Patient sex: M
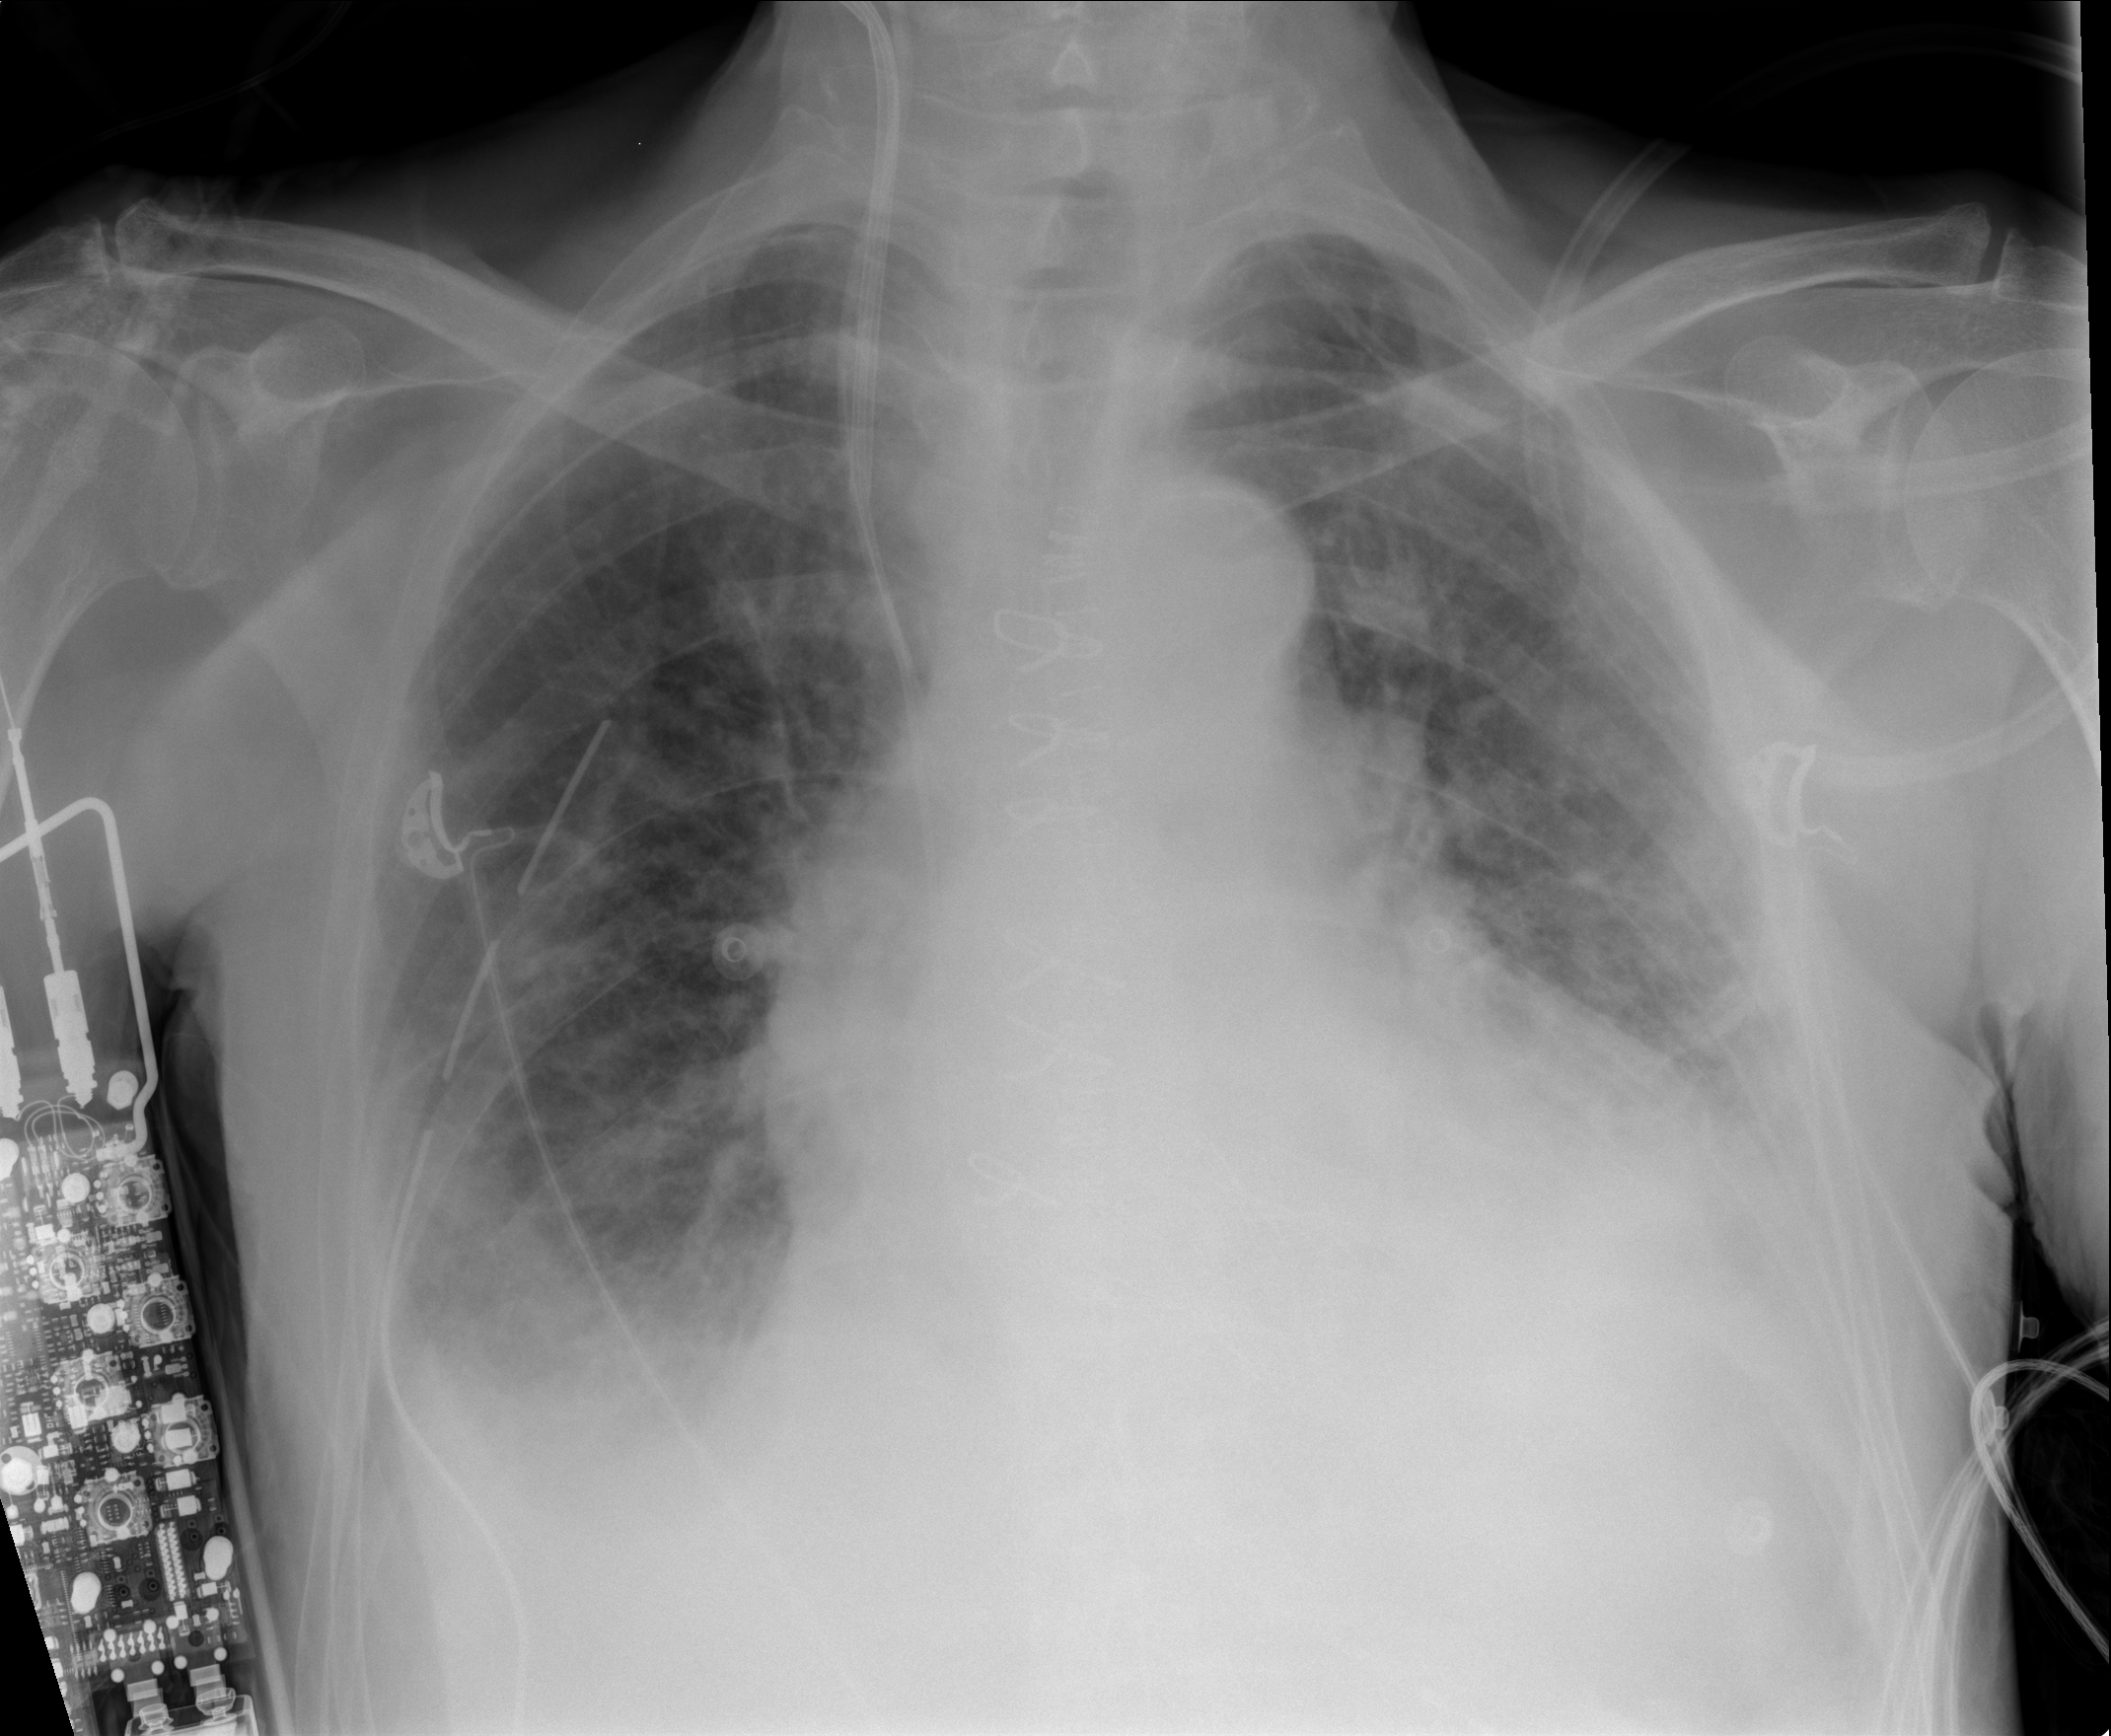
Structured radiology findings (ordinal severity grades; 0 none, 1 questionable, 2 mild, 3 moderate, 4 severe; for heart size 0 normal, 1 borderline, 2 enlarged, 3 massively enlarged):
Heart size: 0
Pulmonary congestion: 0
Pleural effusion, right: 2
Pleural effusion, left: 3
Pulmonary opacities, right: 0
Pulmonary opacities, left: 0
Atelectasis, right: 0
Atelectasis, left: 0